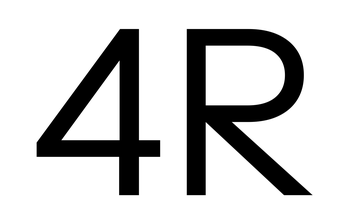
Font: InstrumentSans_Regular